Question: I want to load my data from 'sqlite database' and position it on the view (one photo and the description).
How can I put the data in position X and Y after load it from the database?
I did a image to explain it (I'm developing for 'iphone 5'):

I think it maybe I can do it with 'CGRect' but I don't know exactly how.
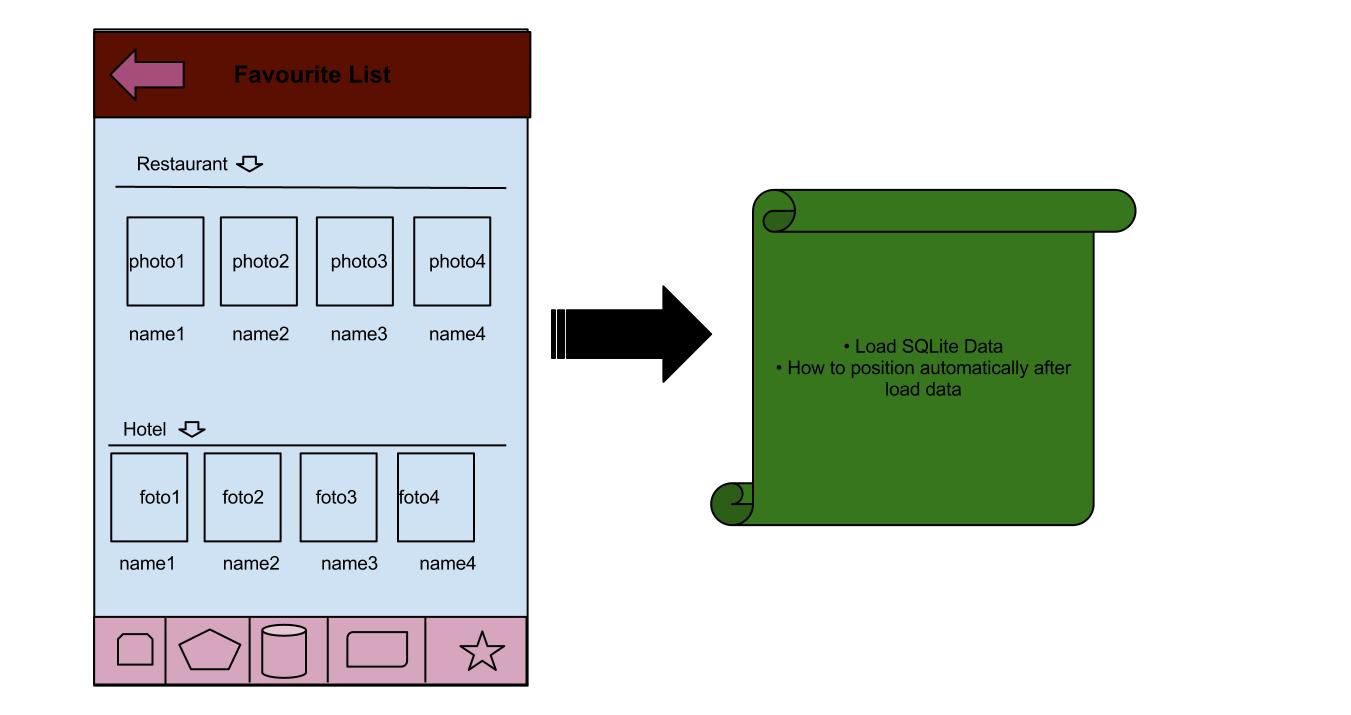
Answer: It's important to say that I used another better solution than that.
On the iOS 6 we have a new thing called: <URL>

It's a really better solution for this problem.